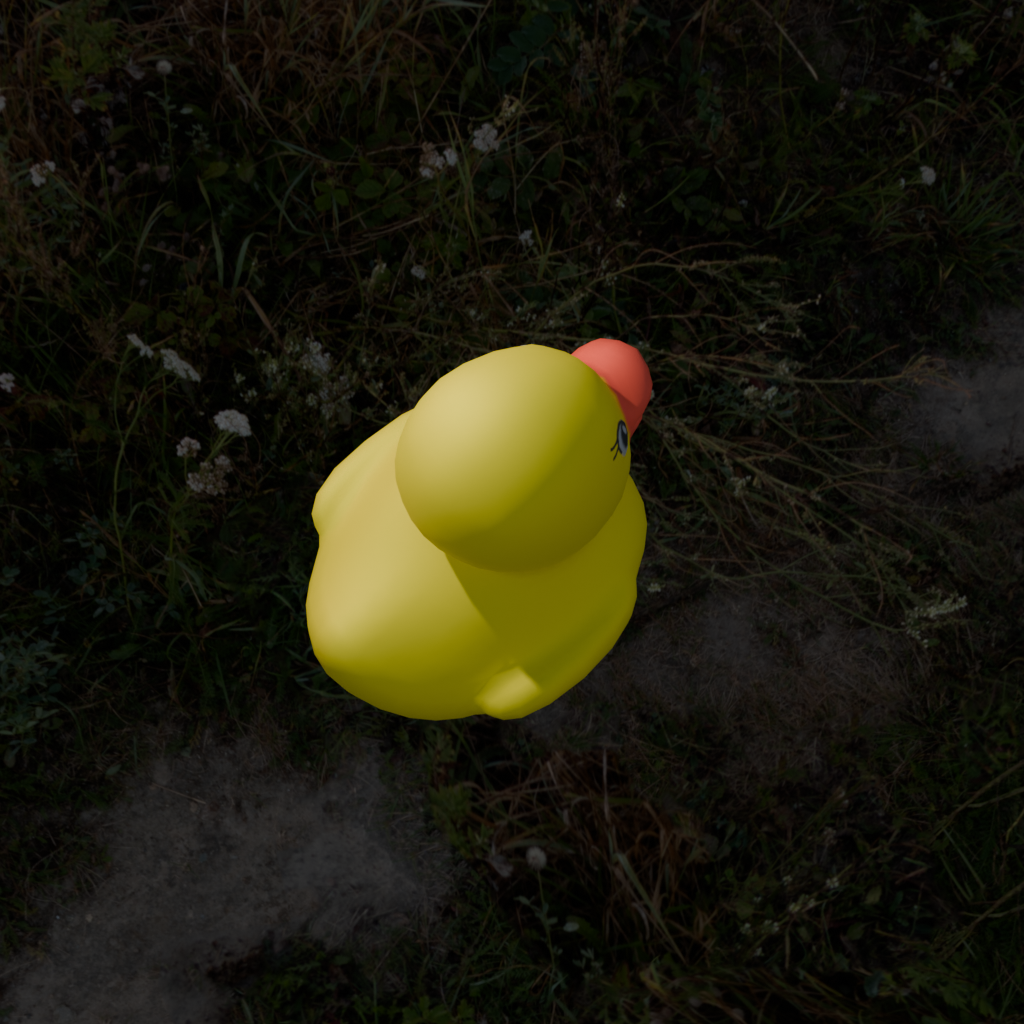
an image of a yellow rubber duck seen from <back_right_top> in a meadow at dawn with paths through the vegetation.